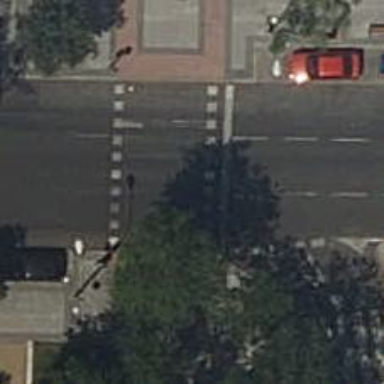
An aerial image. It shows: Road crossing with traffic signals.